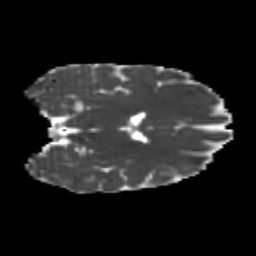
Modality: MD
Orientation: coronal
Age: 22
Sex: female
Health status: healthy
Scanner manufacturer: philips
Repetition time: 7.404 s
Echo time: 0.0863 s